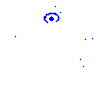
Particle: pion